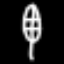
Label: leaf